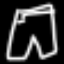
Label: pants